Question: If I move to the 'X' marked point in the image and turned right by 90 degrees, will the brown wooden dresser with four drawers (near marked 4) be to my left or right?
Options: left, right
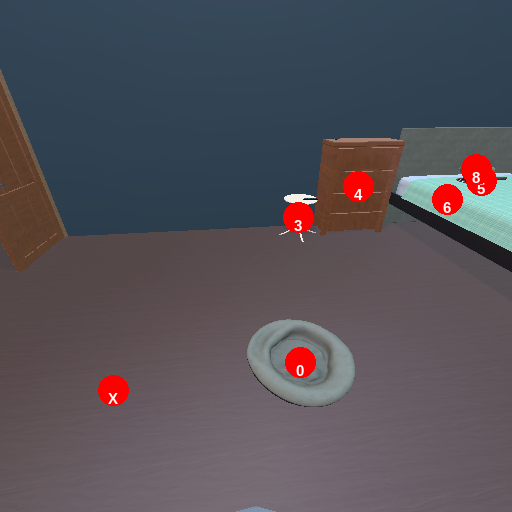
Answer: left